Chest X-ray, PA view. Patient: 56 years old, sex F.
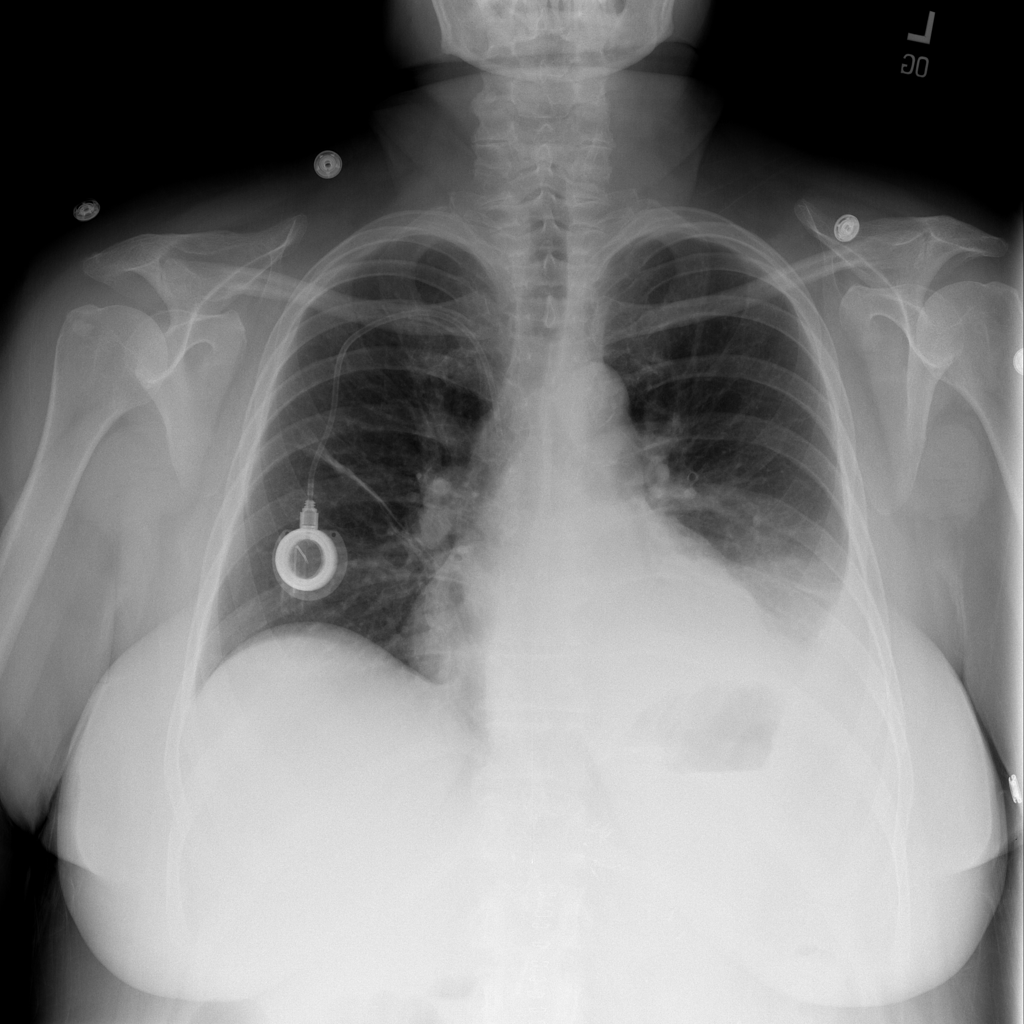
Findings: Atelectasis, Effusion